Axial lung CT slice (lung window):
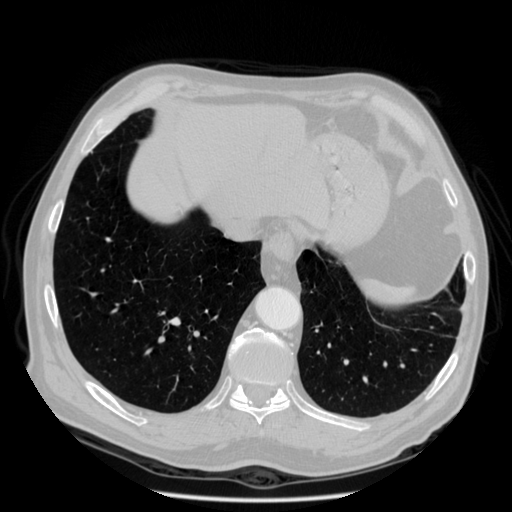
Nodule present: no